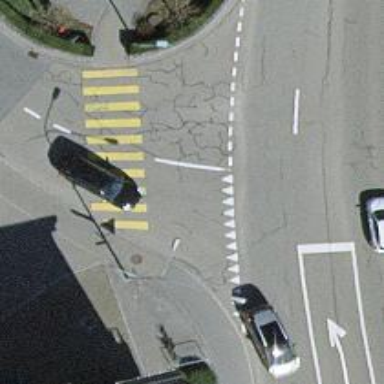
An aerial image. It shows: Marked crossing on the road.